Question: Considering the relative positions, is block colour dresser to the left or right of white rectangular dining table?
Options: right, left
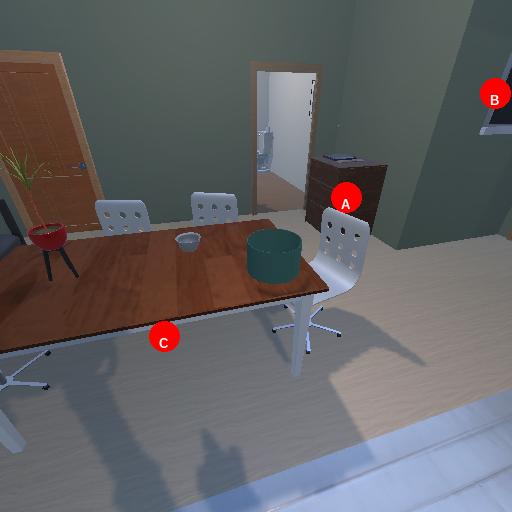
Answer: right